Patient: sex F, age 65
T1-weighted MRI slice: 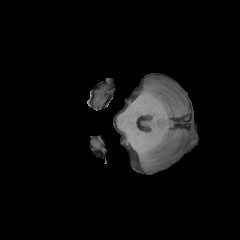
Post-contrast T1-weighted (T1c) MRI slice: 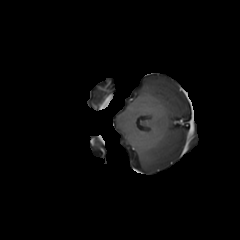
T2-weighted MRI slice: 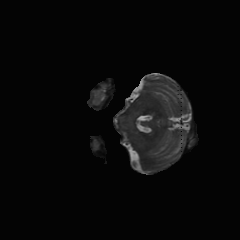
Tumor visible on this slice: no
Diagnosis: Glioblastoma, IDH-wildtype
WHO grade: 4